Interaction volume radius: 5 \u00c5
Interaction volume height: 25 \u00c5
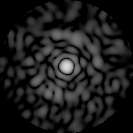
Disorder parameter: 0.8683